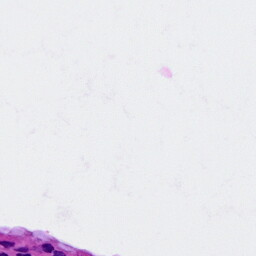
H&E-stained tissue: Cervix